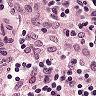
Metastatic tissue present: no